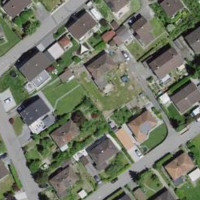
EUNIS habitat code: 54
Species observed at this site:
Sorbus aucuparia